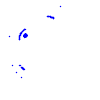
Particle: pion